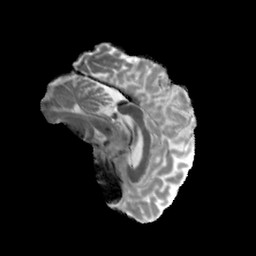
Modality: MD
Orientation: sagittal
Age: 27
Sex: male
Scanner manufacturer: siemens
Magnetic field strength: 6.98 T
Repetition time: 7.08 s
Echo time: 0.0756 s